Field crop: tomato
Growth stage: 1
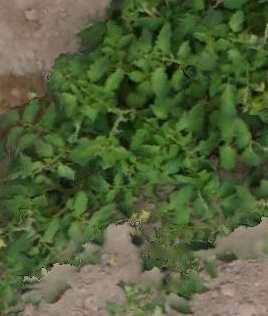
Species: tomato